The plot is a Hilbert-envelope spectrum of a rotating bearing's acceleration signal, annotated with the bearing's characteristic defect frequencies. Determine the bearing's health state. Answer with exactly one of: normal, inner_race, outer_race, ball.
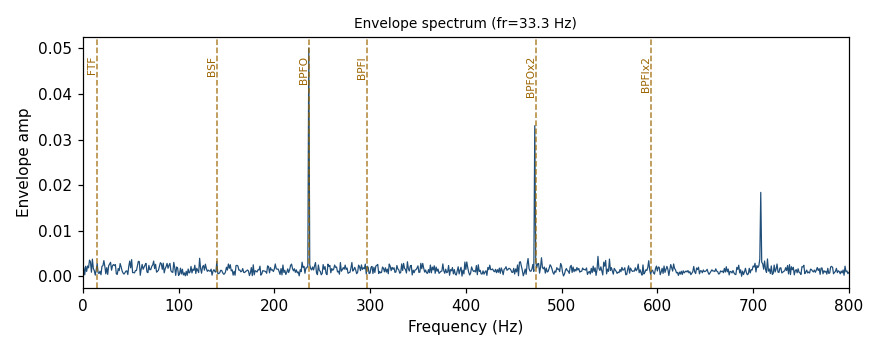
Answer: outer_race